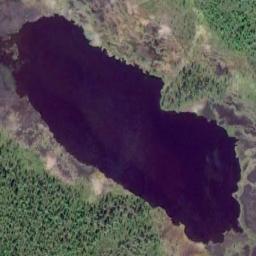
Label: lake